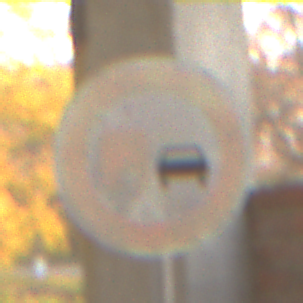
Verkehrszeichen: UeberholverbotKraftfahrzeuge
Umgebung: Roofed, Suburban
Tageszeit: SunriseSunset
Wetter: Clear
Licht: Natural
Jahreszeit: NotSpecified
Kontrast: MediumContrast